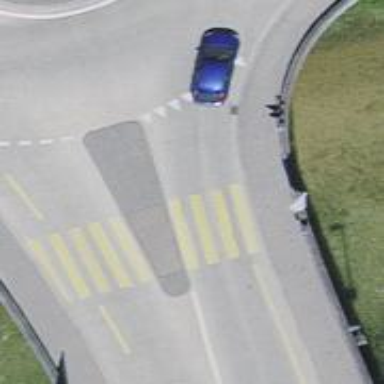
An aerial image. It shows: Uncontrolled road crossing with island and markings.